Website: bh-photo
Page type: account-selection
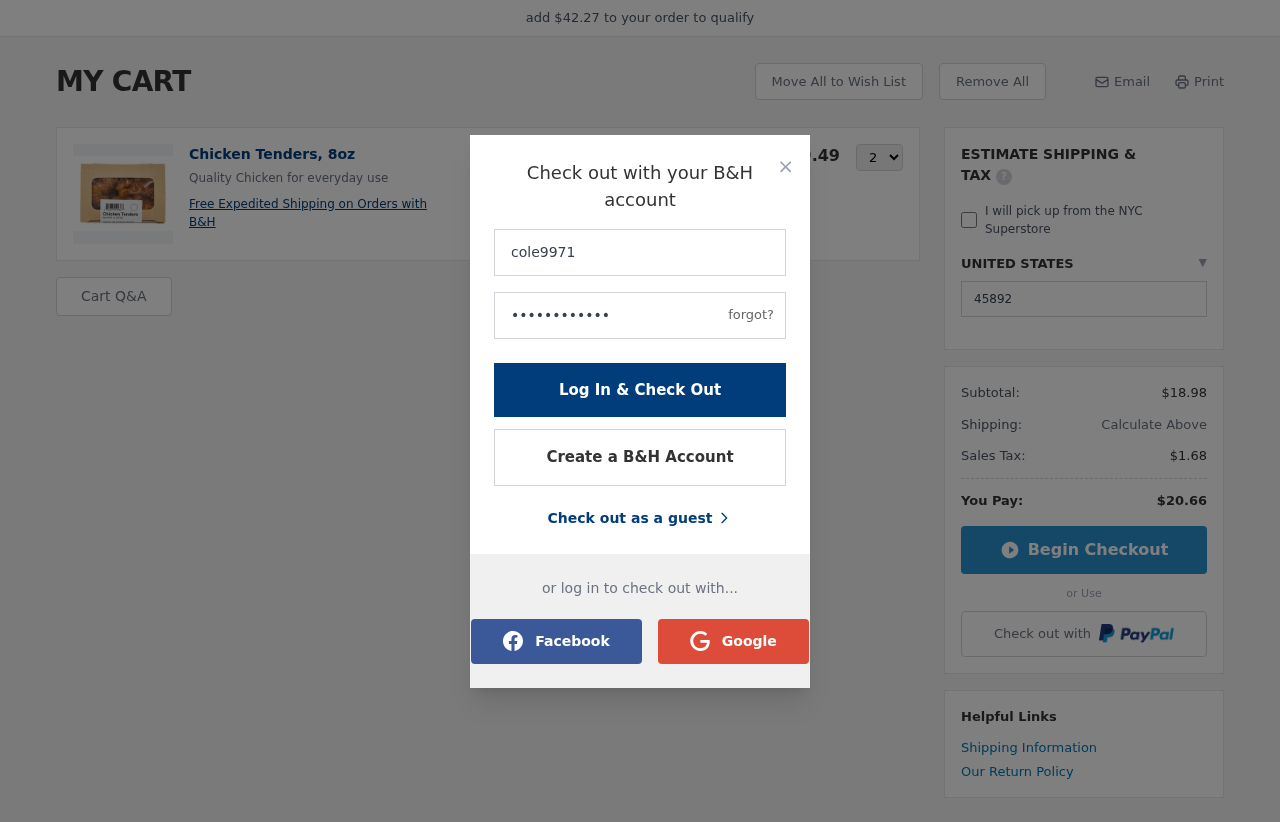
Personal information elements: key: PII_COUNTRY
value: UNITED STATES
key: PII_LOGIN_USERNAME
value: cole9971
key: PII_POSTCODE
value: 45892
Product elements: key: PRODUCT1_DESC
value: Quality Chicken for everyday use
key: PRODUCT1_NAME
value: Chicken Tenders, 8oz
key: PRODUCT1_PRICE
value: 9.49
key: PRODUCT1_QUANTITY
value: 2
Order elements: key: ORDER_SUBTOTAL
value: $18.98
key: ORDER_TAX
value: $1.68
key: ORDER_TOTAL
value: $20.66
Other elements: key: AMOUNT_TO_QUALIFY
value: $42.27